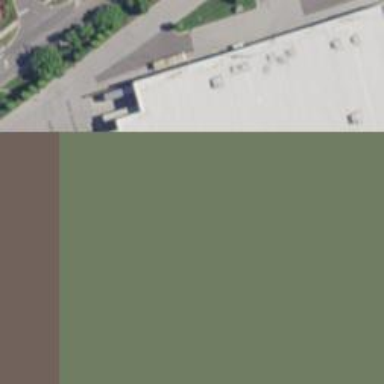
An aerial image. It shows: Department store building.